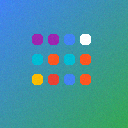
Screen state: on